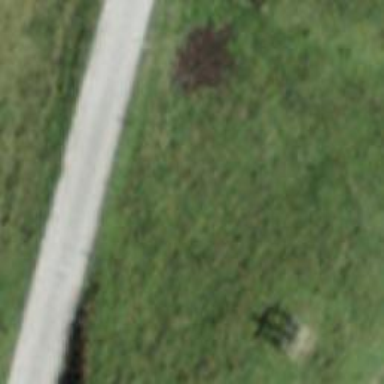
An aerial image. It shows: Wayside cross with historic significance.